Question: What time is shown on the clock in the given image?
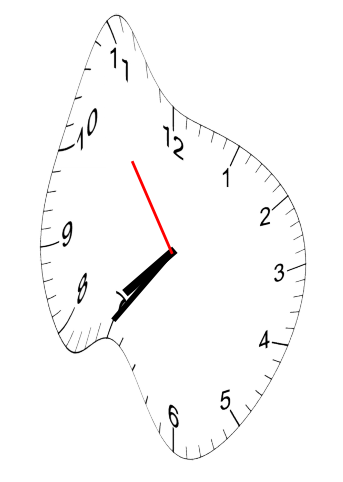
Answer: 07:35:54